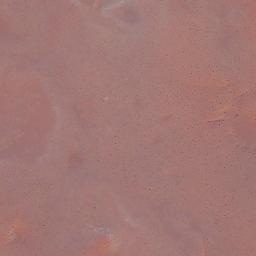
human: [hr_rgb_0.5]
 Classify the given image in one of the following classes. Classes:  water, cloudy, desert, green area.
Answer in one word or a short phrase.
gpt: desert